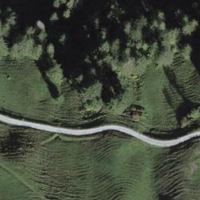
EUNIS habitat code: 23
Species observed at this site:
Lotus corniculatus